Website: bh-photo
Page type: customer-info-address
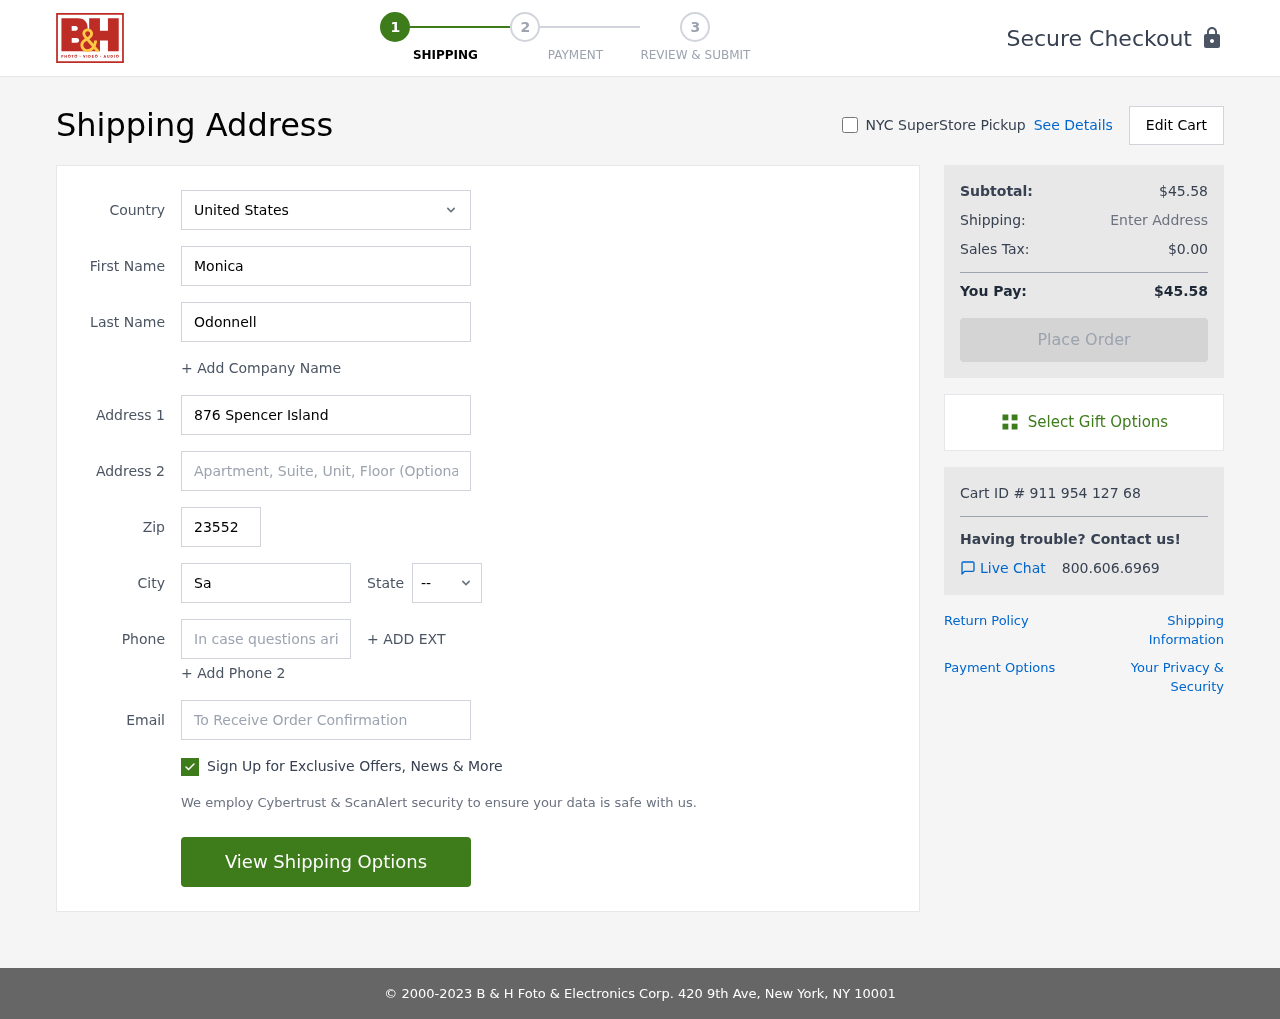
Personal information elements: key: PII_CITY
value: Samuelbury
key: PII_COUNTRY
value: United States
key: PII_EMAIL
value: monica_odonnell@yahoo.com
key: PII_FIRSTNAME
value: Monica
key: PII_LASTNAME
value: Odonnell
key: PII_PHONE
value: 7856861746
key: PII_POSTCODE
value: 23552
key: PII_STATE_ABBR
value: GA
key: PII_STREET
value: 876 Spencer Island
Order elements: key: ORDER_SUBTOTAL
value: $45.58
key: ORDER_TAX
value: $0.00
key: ORDER_TOTAL
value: $45.58
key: ORDER_ID
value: Cart ID # 911 954 127 68